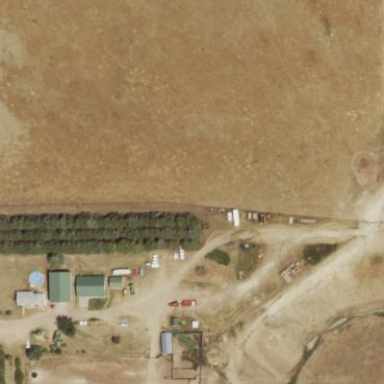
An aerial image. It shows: Farmyard area.